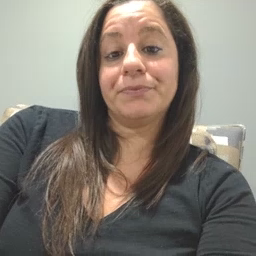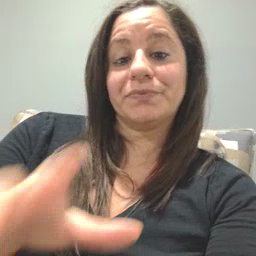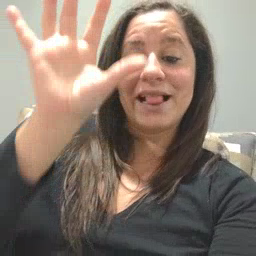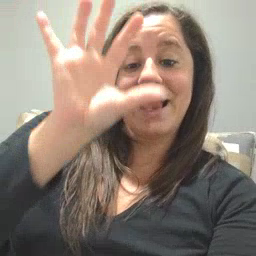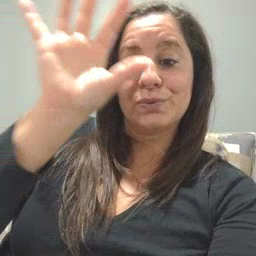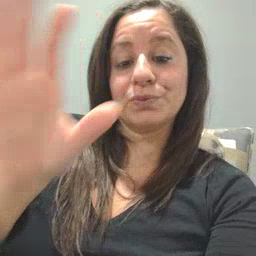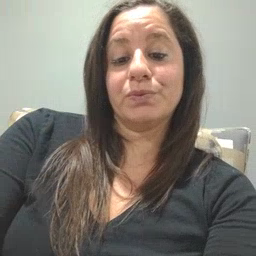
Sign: cloud